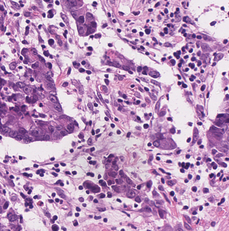
Tumor epithelial tissue: yes
Tumor-associated stroma tissue: yes
Normal tissue: no